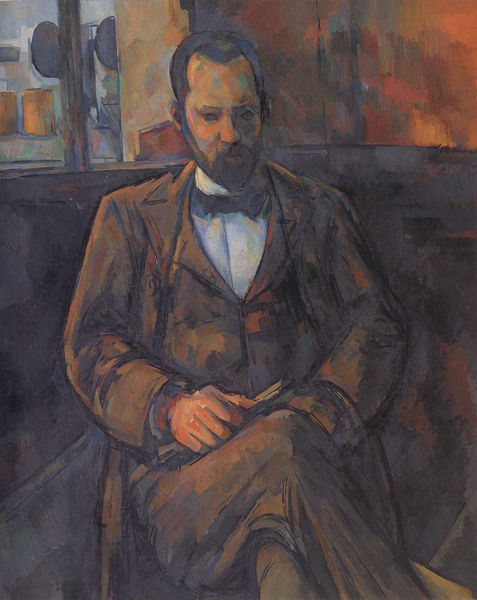
Titel: Portrait de M. Ambroise Vollard
Künstler: Paul Cézanne
Standort: Paris
Institution: Musée d'Art Moderne de la Ville de Paris
Schlagwörter: blau, dunkel, gemälde, hand, mann, schatten, weiß, cezanne, grün, impressionismus, ocker, sitzen, abend, braun, bunt, cafe, fenster, finger, haar, handschuh, licht, nase, orange, raum, schwarz, stirn, strasse, stuhl, zimmer, blick, gebäude, haus, rot, malerei, schleife, anzug, bart, hemd, hose, jacke, wand, arme, augen, halten, kragen, mensch, vollbart, ärmel, bildnis, innenraum, portrait, porträt, rückenlehne, öl, pastos, haare, interieur, mantel, sitzend, frontal, ohren, beine, bein, ruhig, schrank, sofa, ecke, lehne, sitz, formen, bank, sepia, ernst, lesen, sitzt, couch, nachdenklich, warten, fliege, jackett, selbstporträt, weste, leuchten, gauguin, schild, buch, kniee, faust, schriftsteller, denker, paul cezanne, binder, leser, sitzbank, sitzender, abendlicht, übereinandergeschlagen, taches, fesnter, fester, flecke, bruch, eckbank, picasso, journalist, klee, te, beine übereinandergeschlagen, sepie, baar